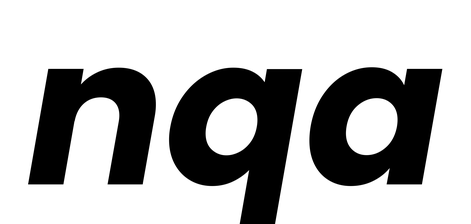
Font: Poppins-BoldItalic